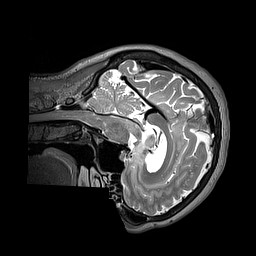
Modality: T2w
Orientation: sagittal
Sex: female
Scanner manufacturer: siemens
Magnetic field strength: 3 T
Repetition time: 3.2 s
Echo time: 0.409 s